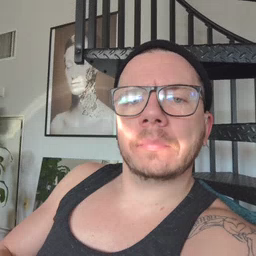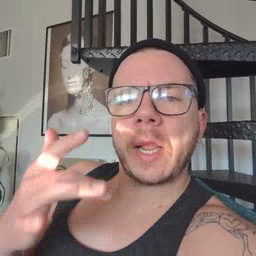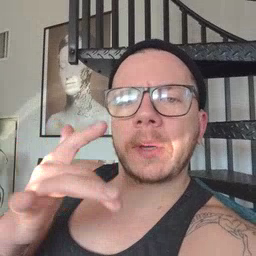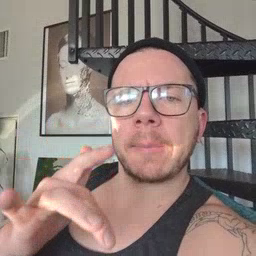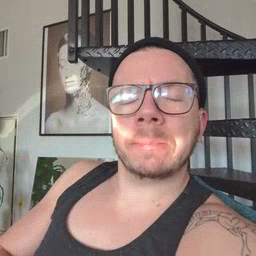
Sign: empty